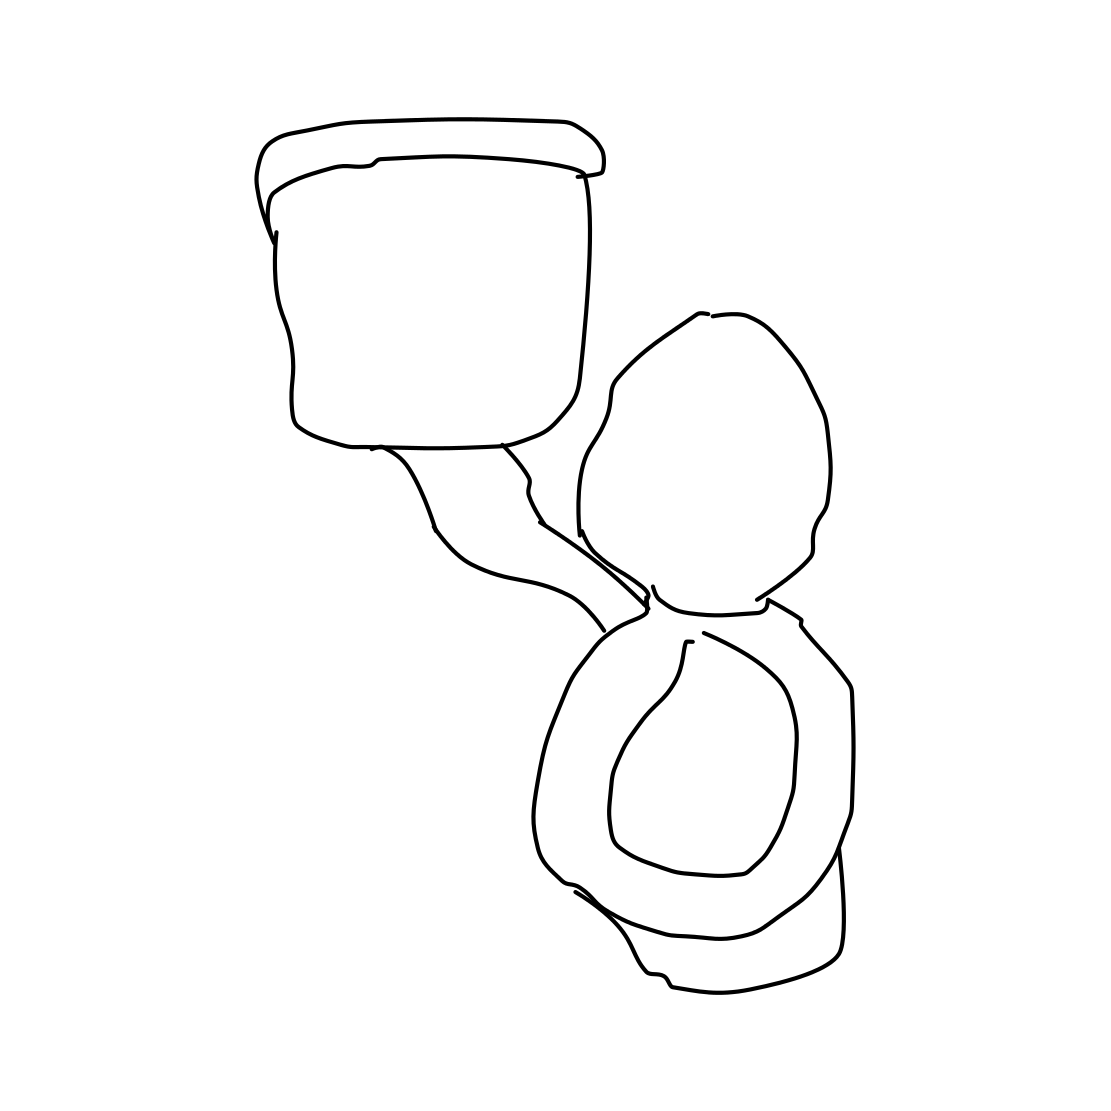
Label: toilet